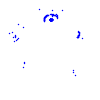
Particle: proton